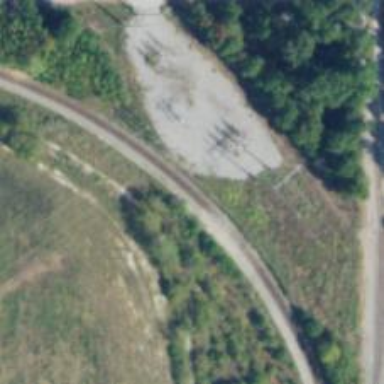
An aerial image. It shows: Railway spur service.